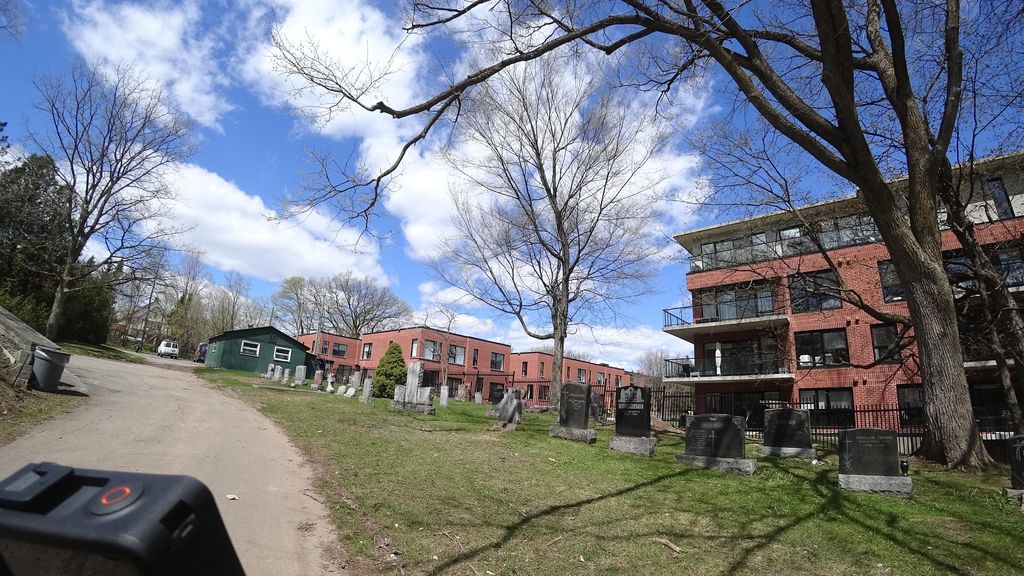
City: quebec_city